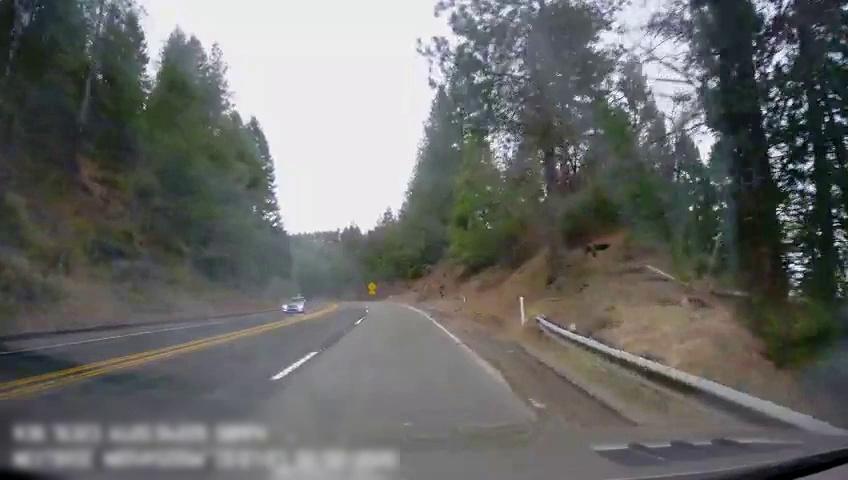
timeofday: Day
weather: Cloudy
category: Drivable Space
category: Vehicles | Car
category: Lanes | Opposite Lane
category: Lanes | Opposite Lane
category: Lanes | Alternate Lane
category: Lanes | Current Lane
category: Lanes | Current Lane